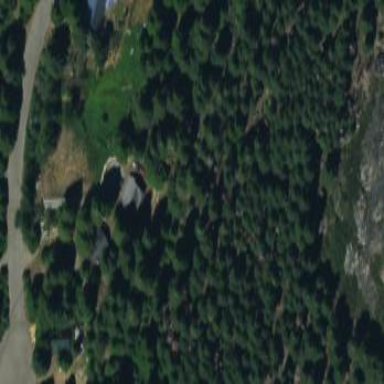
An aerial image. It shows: Evergreen needle-leaved woodland.